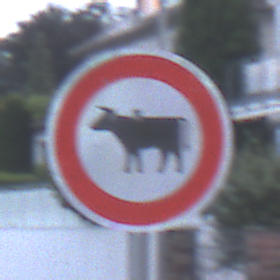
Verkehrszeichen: VerbotViehtrieb
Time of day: SunriseSunset
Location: Outdoor (Urban)
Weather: PartlyCloudy
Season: NotSpecified
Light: Natural